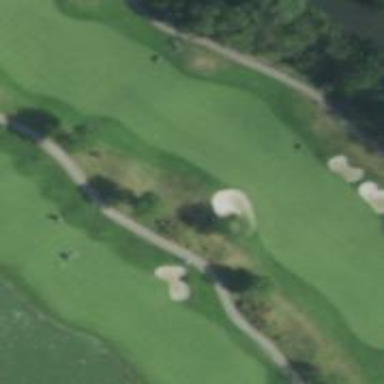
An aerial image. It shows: Golf hole.